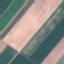
Land use / land cover class: AnnualCrop